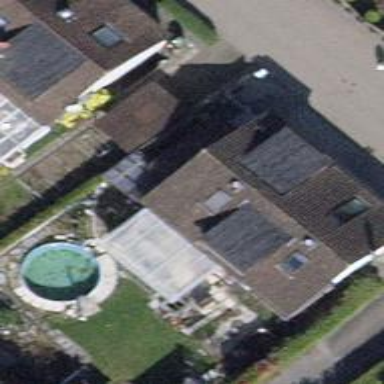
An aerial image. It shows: Detached building with gabled roof.